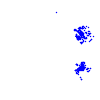
Particle: electron